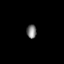
Tissue: prostate
Cell type: Myeloid cells
Senescence score: 0.6934
Nuclear area (px): 132
Mean DAPI intensity: 123.629